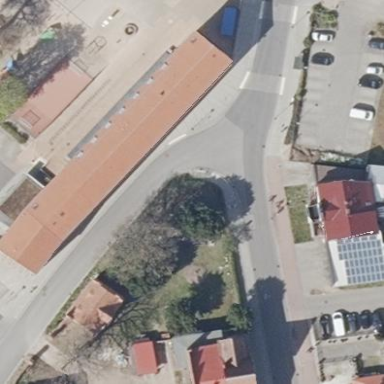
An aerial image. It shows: School building.